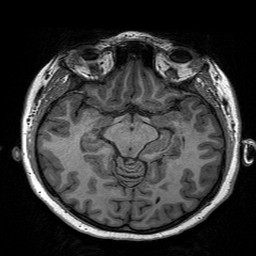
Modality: T1w
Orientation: coronal
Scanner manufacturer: siemens
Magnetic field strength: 3 T